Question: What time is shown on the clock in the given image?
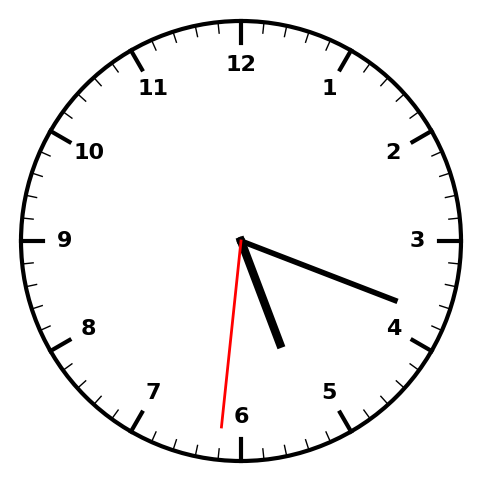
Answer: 05:18:31